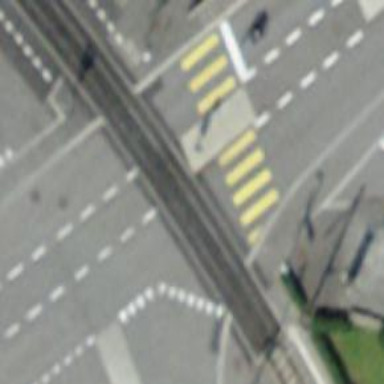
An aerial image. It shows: Level crossing along the railway.